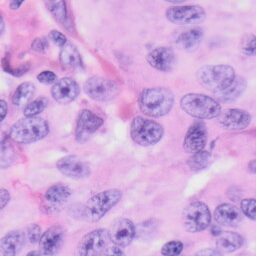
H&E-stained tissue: Skin